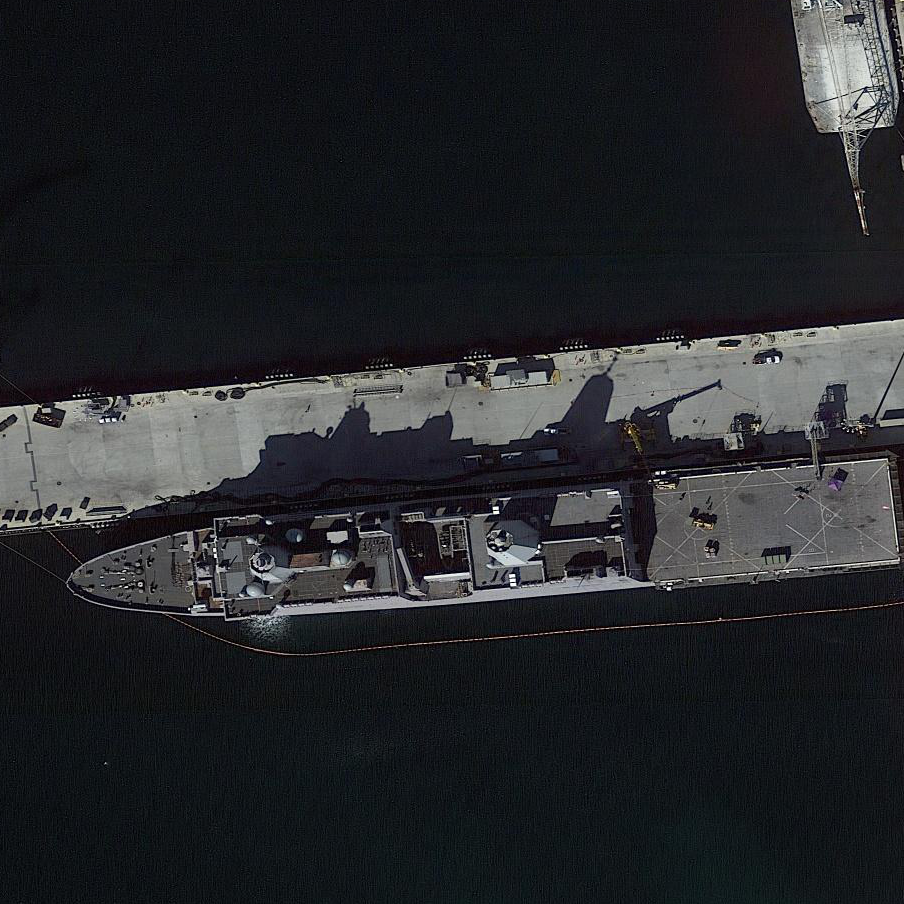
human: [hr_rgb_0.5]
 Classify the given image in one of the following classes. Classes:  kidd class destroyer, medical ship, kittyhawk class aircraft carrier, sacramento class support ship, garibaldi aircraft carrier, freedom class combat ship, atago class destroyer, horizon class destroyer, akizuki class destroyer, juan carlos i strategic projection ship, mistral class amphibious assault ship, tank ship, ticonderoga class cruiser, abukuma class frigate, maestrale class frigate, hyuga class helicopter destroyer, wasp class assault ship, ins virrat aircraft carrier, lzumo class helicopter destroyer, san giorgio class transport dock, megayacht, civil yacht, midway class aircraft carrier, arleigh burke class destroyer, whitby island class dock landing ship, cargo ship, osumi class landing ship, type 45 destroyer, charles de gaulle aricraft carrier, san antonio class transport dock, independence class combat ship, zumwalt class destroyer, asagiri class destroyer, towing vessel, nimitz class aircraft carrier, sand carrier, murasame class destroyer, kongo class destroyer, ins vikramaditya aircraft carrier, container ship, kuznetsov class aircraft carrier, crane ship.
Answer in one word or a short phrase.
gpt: San Antonio class transport dock